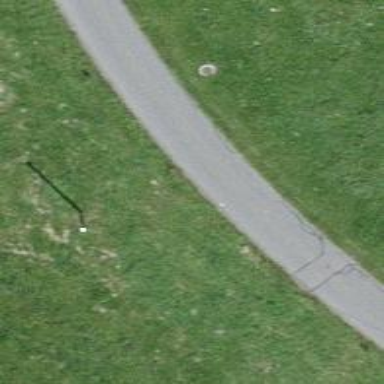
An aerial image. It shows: Unclassified road with asphalt surface.